Camera: DJI M3TD
Thermal palette: WhiteHot
Capture date: 2024:03:05 16:53:23
Focal length: 9.1 mm (35 mm equivalent: 40.0 mm)
Aperture: f/1
Field of view: 48.5 deg
Image size: 640x512
Object distance: 5.0 m
Emissivity: 0.95
Relative humidity: 50 %
Reflected temperature: 25.0 C
Ambient temperature: 25.0 C
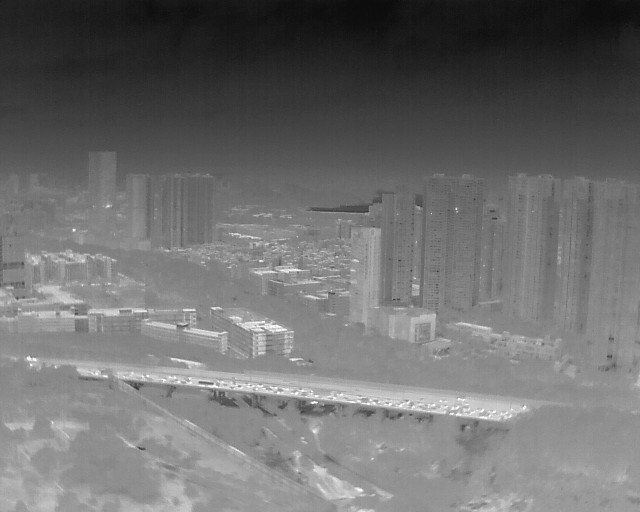